Field crop: tomato
Growth stage: 1
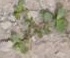
Species: portulaca